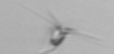
Label: Calciopappus